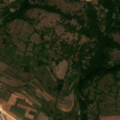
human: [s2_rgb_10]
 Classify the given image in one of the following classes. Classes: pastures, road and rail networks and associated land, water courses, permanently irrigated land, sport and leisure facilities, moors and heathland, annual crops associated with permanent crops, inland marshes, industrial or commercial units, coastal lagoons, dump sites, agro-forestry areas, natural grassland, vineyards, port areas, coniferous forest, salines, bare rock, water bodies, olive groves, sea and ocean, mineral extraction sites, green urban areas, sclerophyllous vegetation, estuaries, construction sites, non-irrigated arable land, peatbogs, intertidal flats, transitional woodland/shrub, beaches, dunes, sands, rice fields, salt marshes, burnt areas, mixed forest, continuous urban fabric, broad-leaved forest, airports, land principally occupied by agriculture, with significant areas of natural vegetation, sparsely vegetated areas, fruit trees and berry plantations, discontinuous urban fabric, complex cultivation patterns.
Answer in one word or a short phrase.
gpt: construction sites, pastures, complex cultivation patterns, transitional woodland/shrub